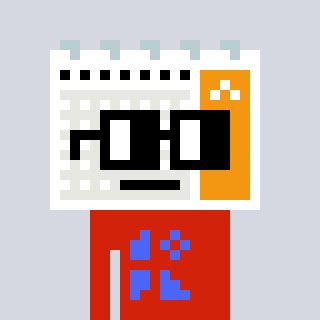
a pixel art character with square black glasses, a calendar-shaped head and a red-colored body on a cool background